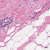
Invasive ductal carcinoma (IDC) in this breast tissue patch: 0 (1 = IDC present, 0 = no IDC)